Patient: sex M, age 42
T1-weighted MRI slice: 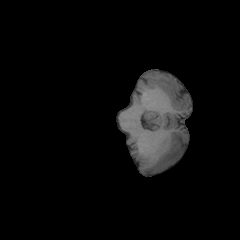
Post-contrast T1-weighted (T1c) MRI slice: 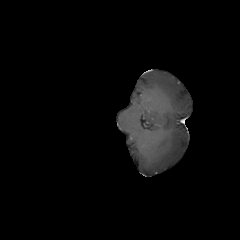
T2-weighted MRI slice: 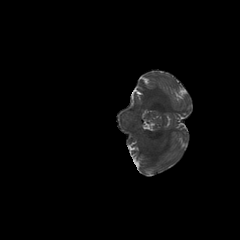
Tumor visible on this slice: no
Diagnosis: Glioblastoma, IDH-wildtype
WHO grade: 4